Field crop: maize
Growth stage: 2
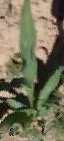
Species: maize